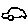
Label: car